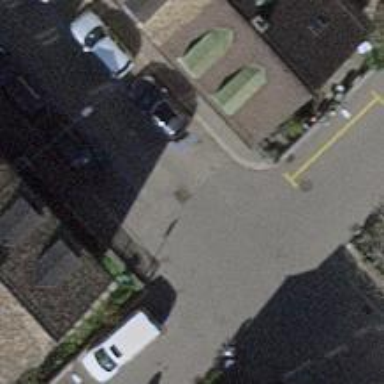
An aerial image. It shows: Kerb barrier.